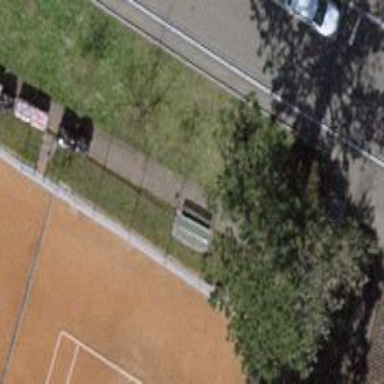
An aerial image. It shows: Bench.